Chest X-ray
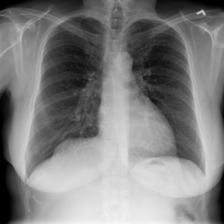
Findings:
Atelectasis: negative
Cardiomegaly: negative
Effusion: negative
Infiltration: positive
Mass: negative
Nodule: negative
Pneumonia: negative
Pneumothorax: negative
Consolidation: negative
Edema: negative
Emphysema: negative
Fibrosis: negative
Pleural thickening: negative
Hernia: negative